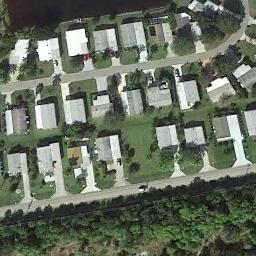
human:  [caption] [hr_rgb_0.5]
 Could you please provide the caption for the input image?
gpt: The mobile home park has some mobile homes and trees on the grass and a grove of trees is next to the mobile home park .

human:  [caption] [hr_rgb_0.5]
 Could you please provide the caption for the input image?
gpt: There are moving homes in this rectangular area .

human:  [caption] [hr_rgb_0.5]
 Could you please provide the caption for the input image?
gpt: Many trees are in the mobile home park .

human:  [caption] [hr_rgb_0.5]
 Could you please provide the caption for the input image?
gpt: The mobile home park is on the grass next to some trees and road .

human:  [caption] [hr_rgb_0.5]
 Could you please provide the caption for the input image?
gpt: There are many gray buildings on green lawns in the mobile home park .